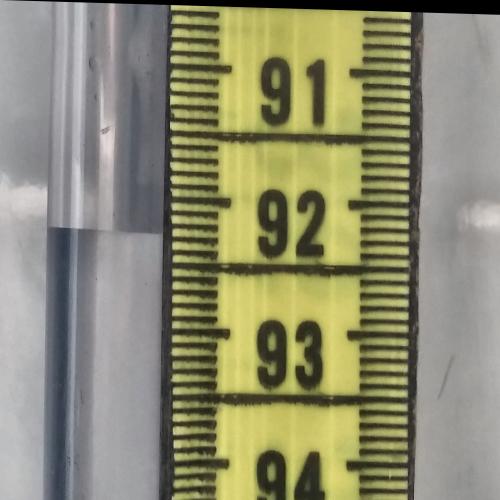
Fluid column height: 92.3 cm